Field crop: maize
Growth stage: 2
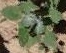
Species: chenopodium